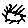
Label: sun